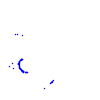
Particle: proton